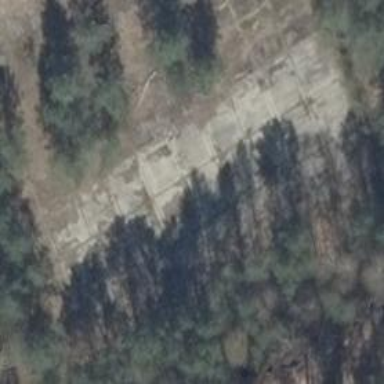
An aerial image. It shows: Area covered with concrete plates used as concrete surface.